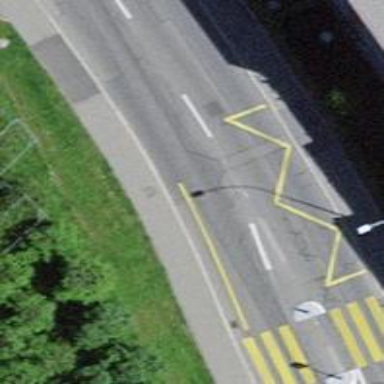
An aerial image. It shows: Bus stop with designated stop position for public transport.